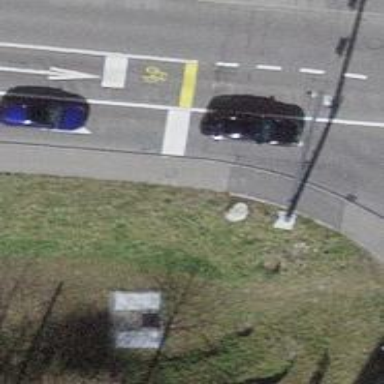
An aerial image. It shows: Asphalt cycleway.